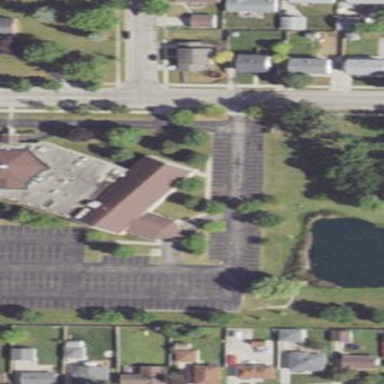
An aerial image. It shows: Building that is place of worship.